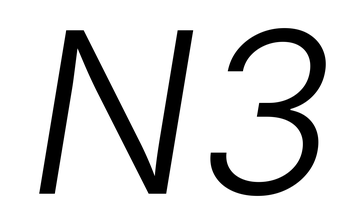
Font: Inter-Italic_Light_Italic